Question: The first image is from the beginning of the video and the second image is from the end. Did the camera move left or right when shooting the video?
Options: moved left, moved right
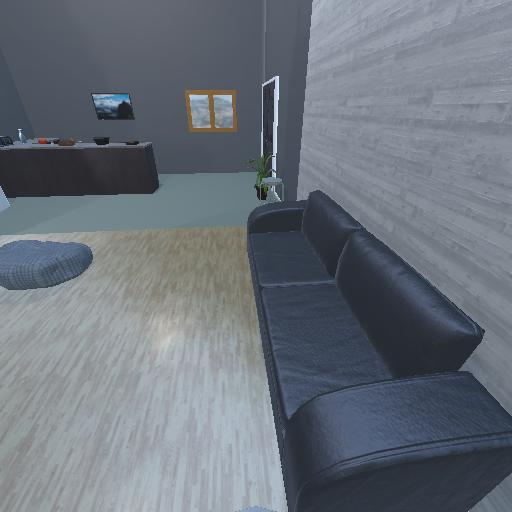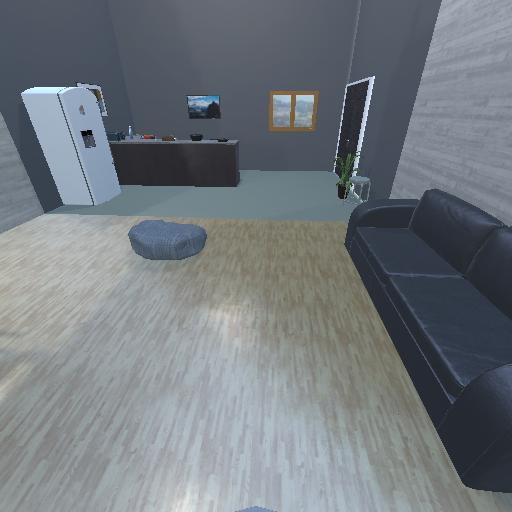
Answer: moved left